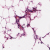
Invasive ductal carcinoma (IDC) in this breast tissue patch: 1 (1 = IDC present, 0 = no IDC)